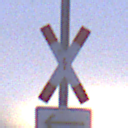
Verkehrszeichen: Andreaskreuz
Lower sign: RichtungsangabeDurchPfeile1
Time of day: SunriseSunset
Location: Outdoor (Urban)
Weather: Overcast
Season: NotSpecified
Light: Natural